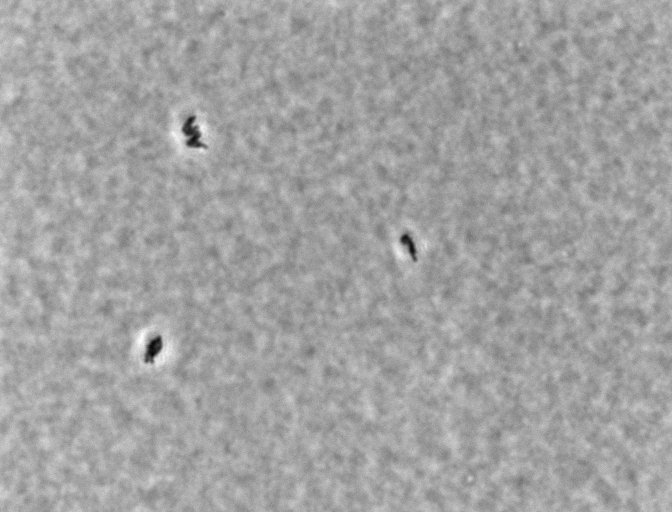
Listeria innocua